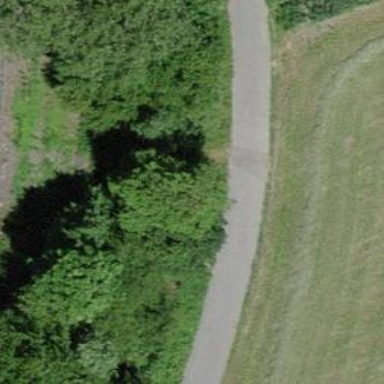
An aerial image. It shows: Asphalt track of grade1 for agricultural vehicles.